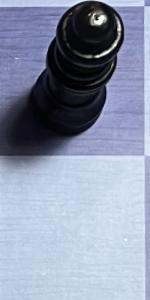
Label: Empty